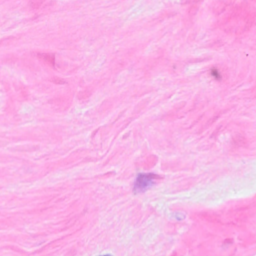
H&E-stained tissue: Breast